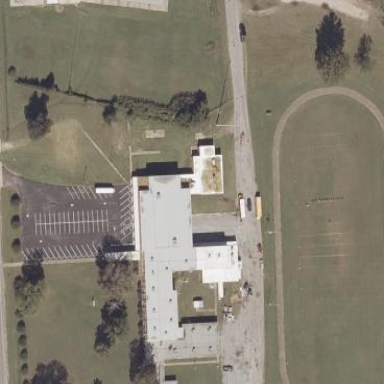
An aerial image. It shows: School building.